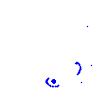
Particle: kaon